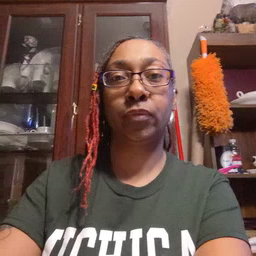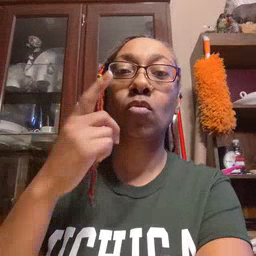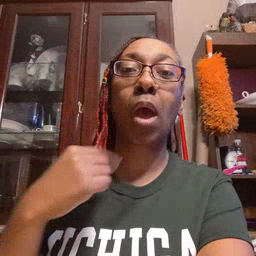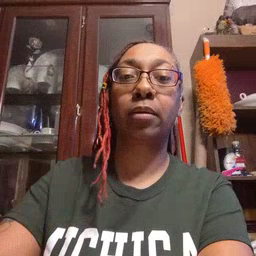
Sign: cry